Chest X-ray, AP view. Patient: 42 years old, sex F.
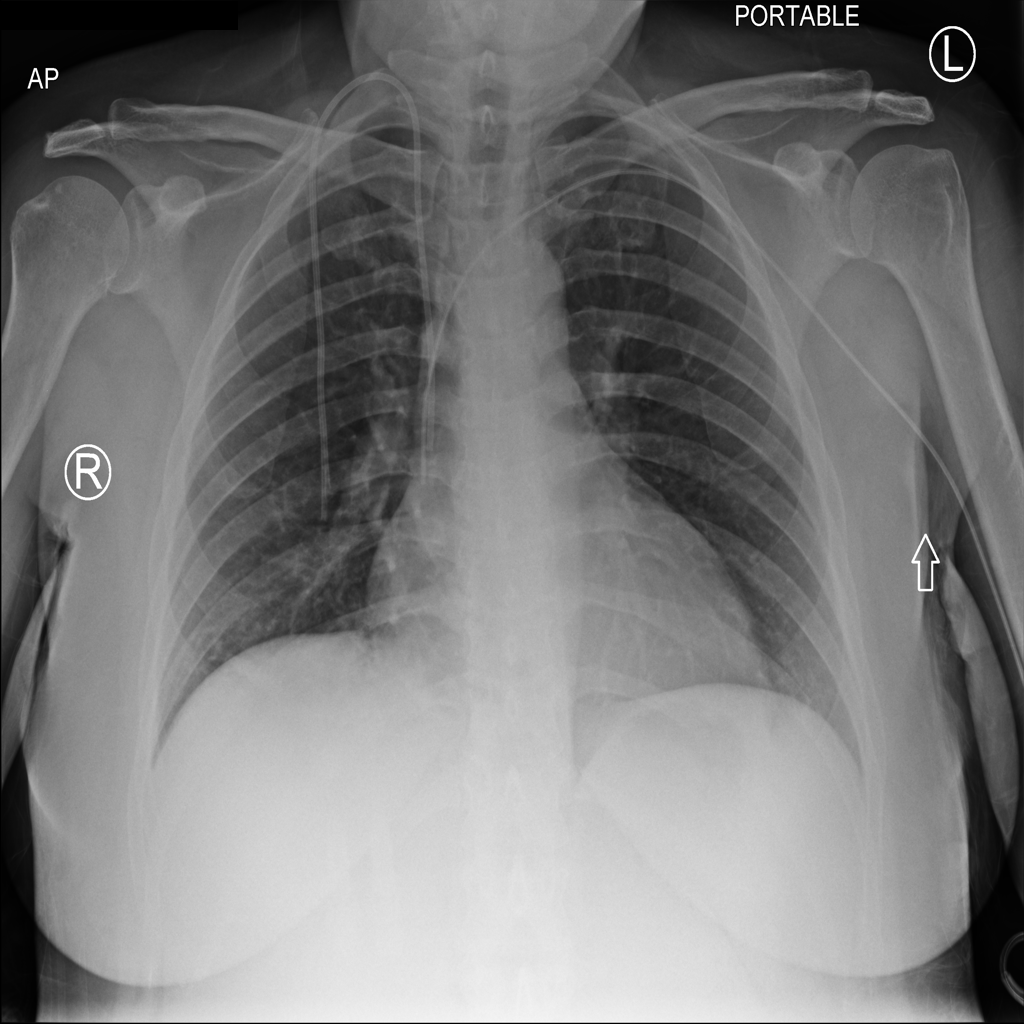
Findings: No Finding